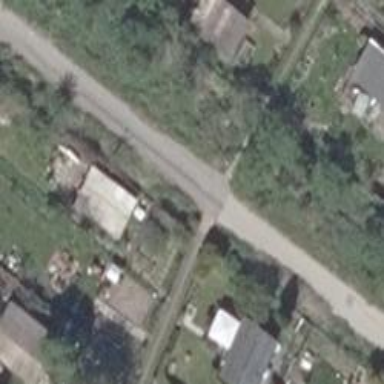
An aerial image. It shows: Asphalt footway.